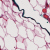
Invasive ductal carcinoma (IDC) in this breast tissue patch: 0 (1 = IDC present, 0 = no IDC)